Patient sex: M
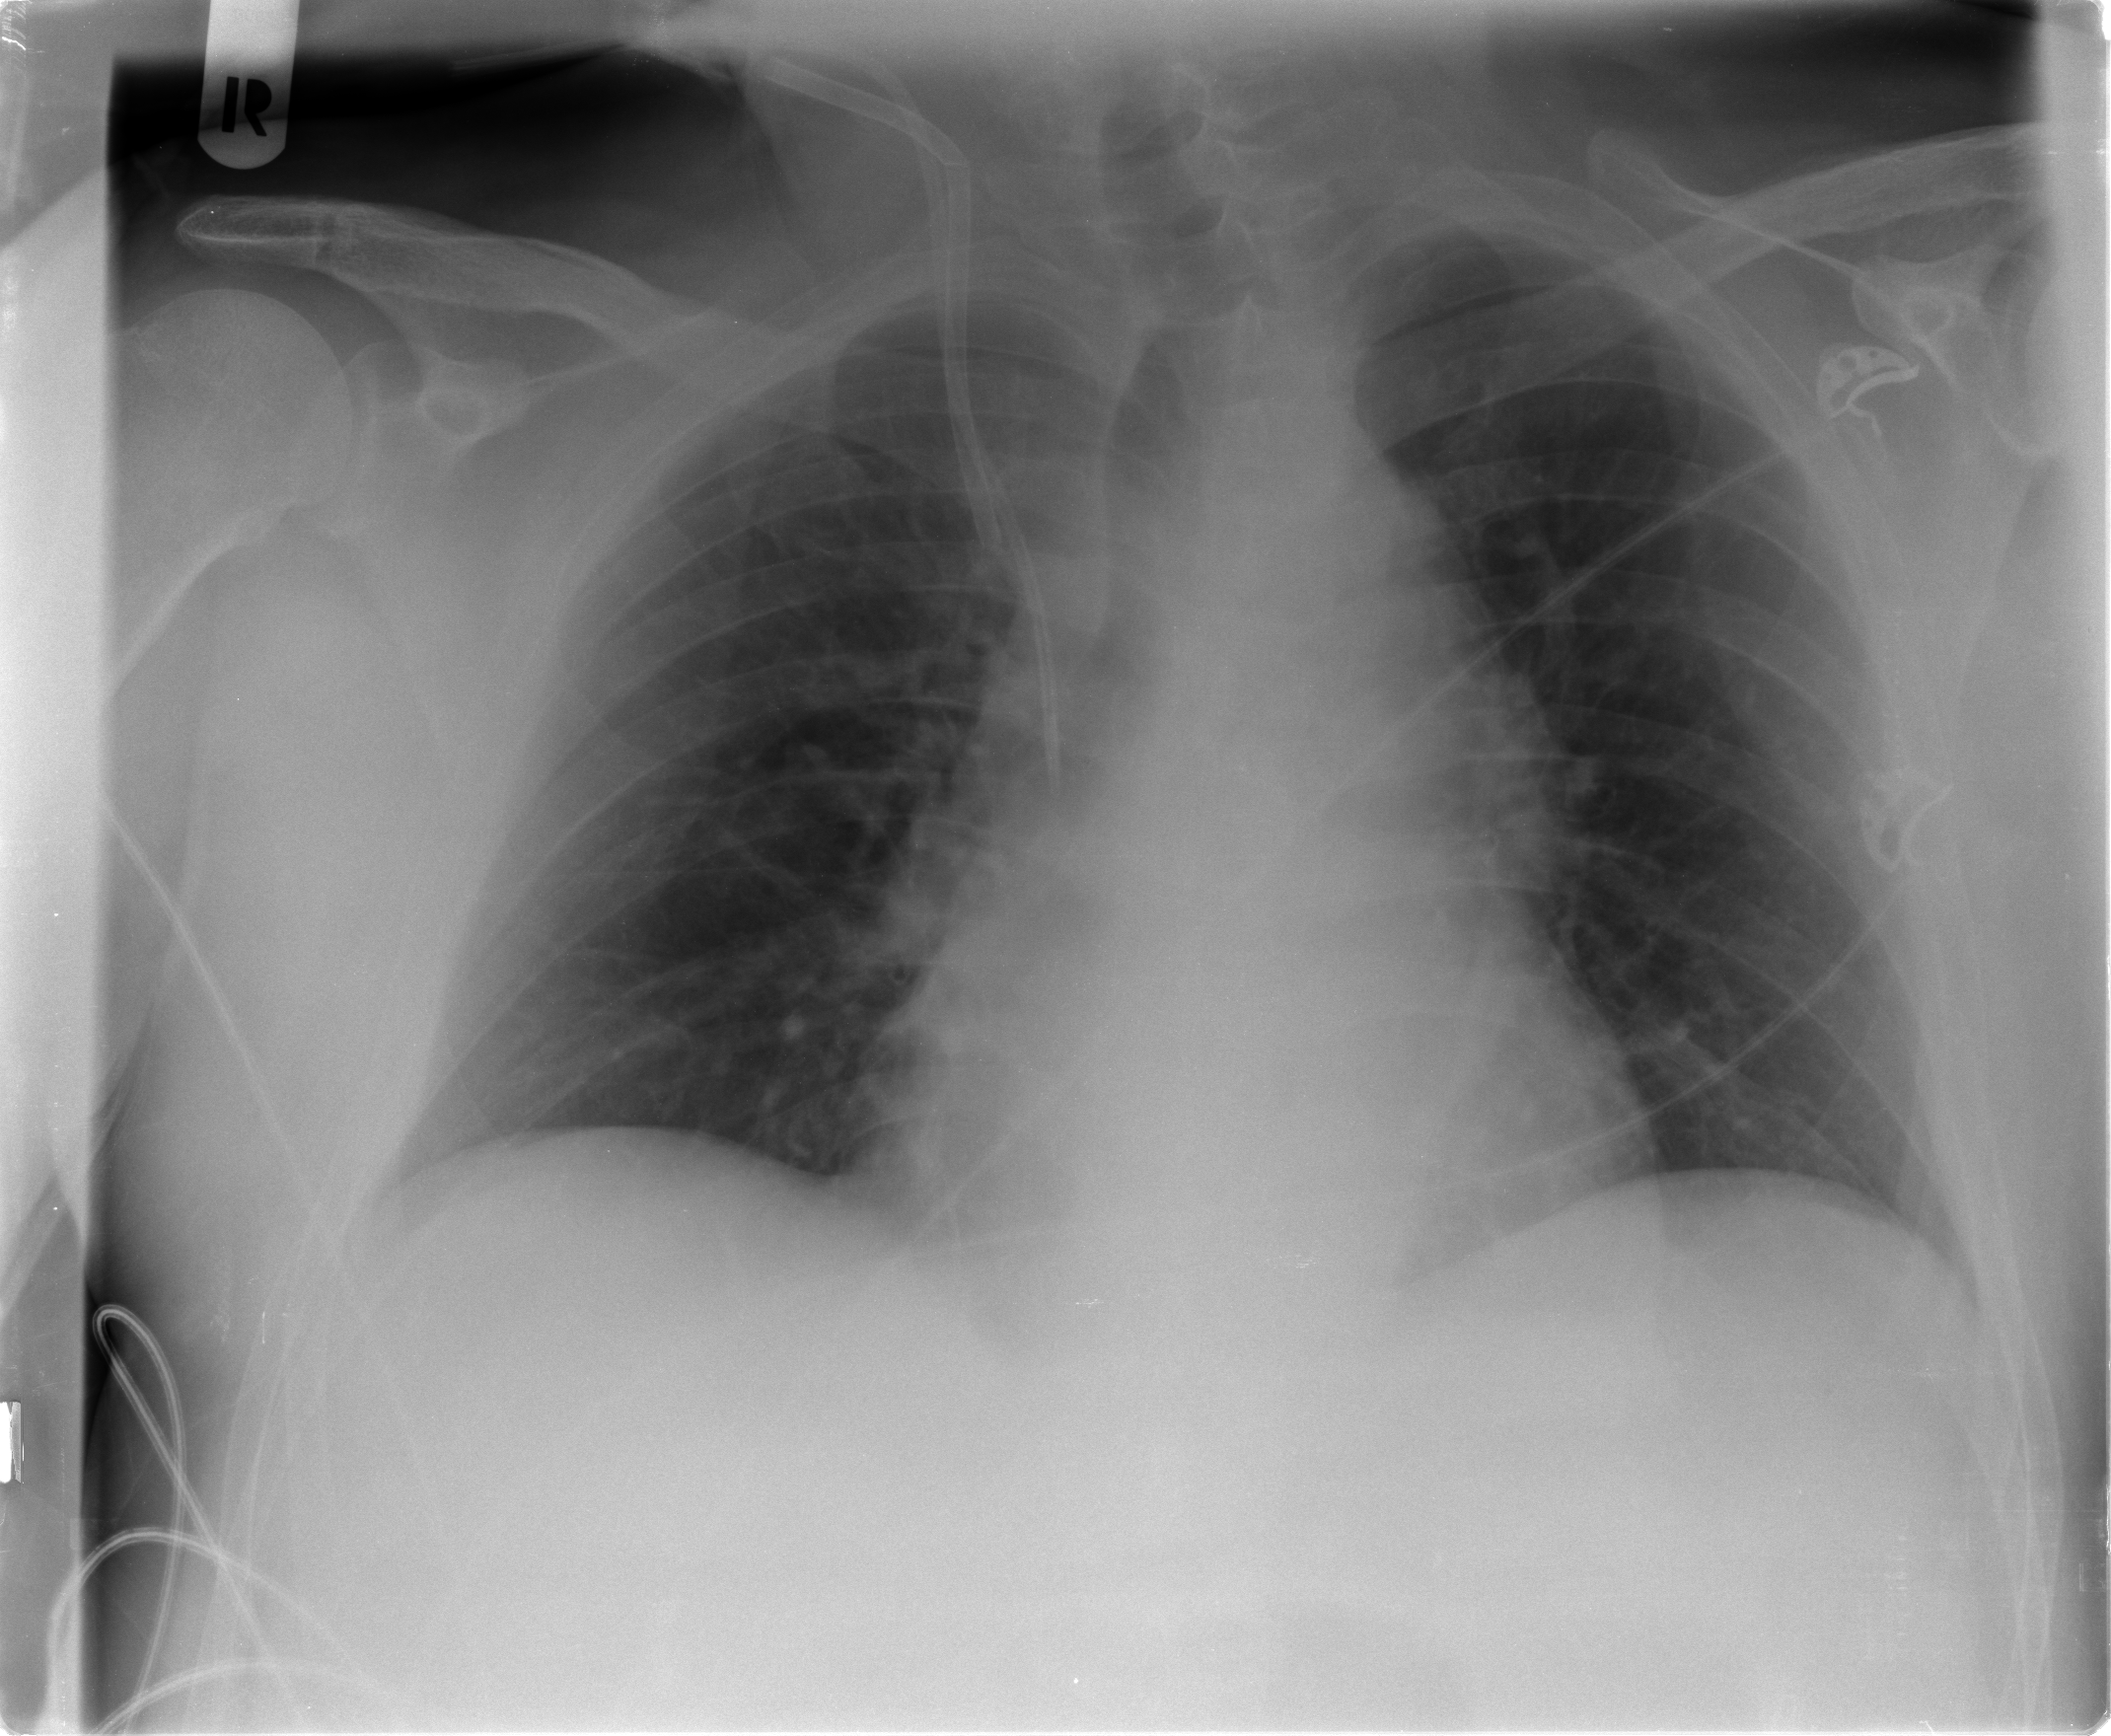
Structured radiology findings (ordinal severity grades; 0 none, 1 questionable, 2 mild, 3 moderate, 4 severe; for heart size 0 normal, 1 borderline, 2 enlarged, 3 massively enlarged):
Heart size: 2
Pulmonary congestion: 1
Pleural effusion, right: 0
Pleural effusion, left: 0
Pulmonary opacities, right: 0
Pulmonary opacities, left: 0
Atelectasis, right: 1
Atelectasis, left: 1